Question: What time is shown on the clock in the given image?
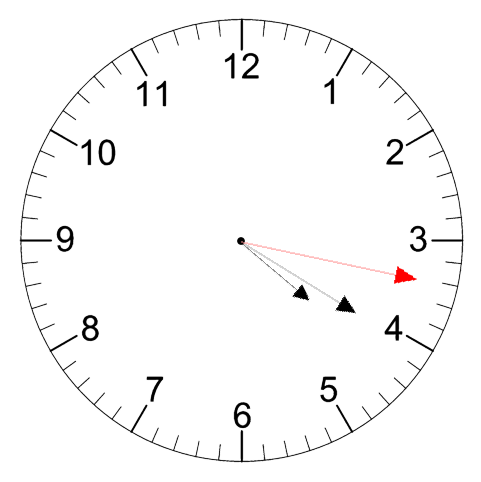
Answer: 04:20:17